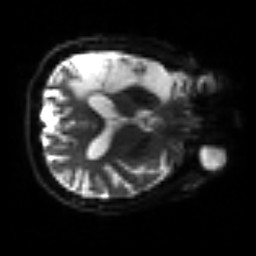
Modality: sbref
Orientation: axial
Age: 56
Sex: male
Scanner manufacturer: siemens
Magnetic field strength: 3 T
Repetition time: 3.2 s
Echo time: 0.081 s